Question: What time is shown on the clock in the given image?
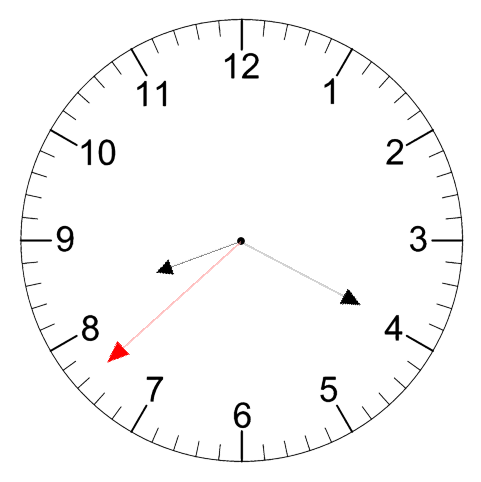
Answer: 08:19:38